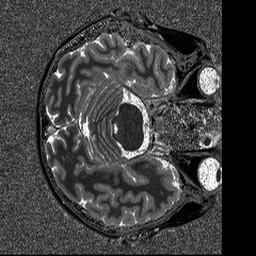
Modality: T1map
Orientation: axial
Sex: female